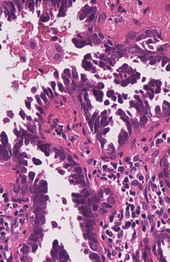
Tumor epithelial tissue: yes
Tumor-associated stroma tissue: yes
Normal tissue: no